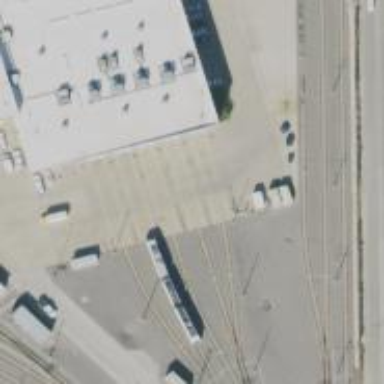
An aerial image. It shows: Light rail yard with electrified contact lines.